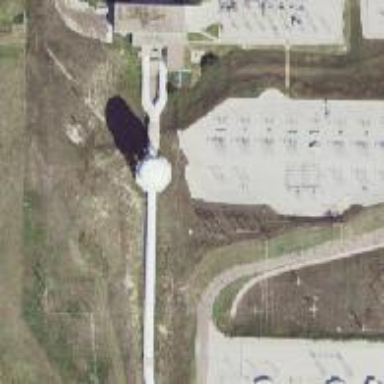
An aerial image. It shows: Water tower that is man-made.